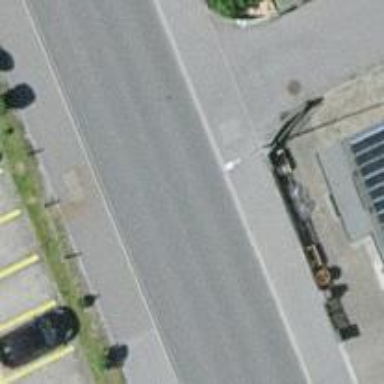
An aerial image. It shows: Bus stop equipped with public transport stop position.